Оптическая система состоит из большого количества собирающих линз с фокусным расстоянием $F$ с общей главной оптической осью. Центры соседних линз находятся на одинаковом расстоянии $d\ll{F}$ друг от друга, при этом толщиной линзы можно пренебречь по сравнению с $d$. Луч перед преломлением в центре первой линзы пересекает главную оптическую ось под углом ${\alpha}\ll{1}$, и сразу после преломления в последней пересекает главную оптическую ось под тем же углом.
Найдите минимально возможное расстояние $L$ между крайними линзами.
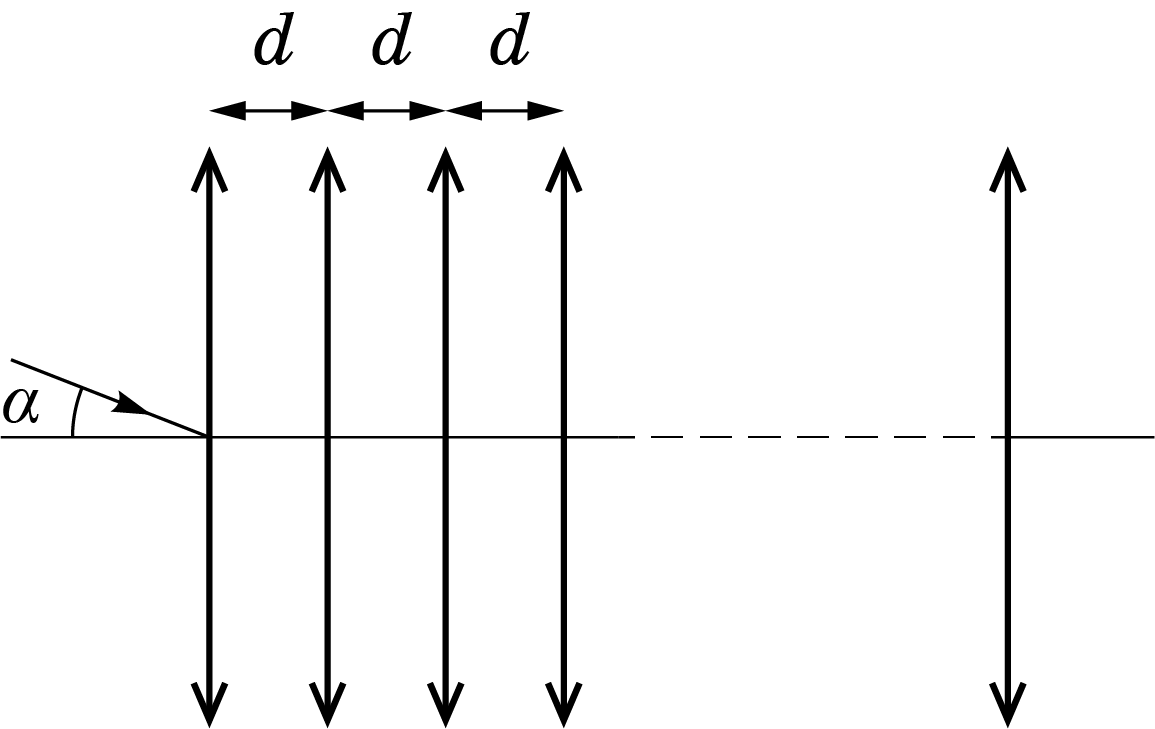
Решение: Введём систему координат $YOX$, начало которой совпадает с центром первой линзы, ось $OX$ направлена вдоль главной оптической оси, а ось $OY$ перпендикулярно ей. Пусть после преломления в $i-ой$ линзе луч направлен под углом $\alpha_i$ к главной оптической оси, а координата $y$ при преломлении в ней - $y_i$. Тогда после построения хода луча в $i-ой$ линзе получим $$F(\alpha_{i}-\alpha_{i+1})=y_i $$ Поскольку линзы находятся очень близко, изменение угла можно считать непрерывным, а отсюда $$\alpha_{i+1}-\alpha_{i}=\frac{d\alpha}{dx}\cdot{d} $$ Комбинируя последние два выражения $$\frac{d\alpha}{dx}=-\frac{y}{Fd} $$ С другой стороны $$\alpha=\frac{dy}{dx} $$ Дифференцируя последнее соотношение по $x$, получаем уравнение гармонических колебаний $$\frac{d^2{y}}{dx^2}=-\frac{y}{Fd} $$ решением которого с учётом начальных условий $$y(0)=0 $$ является $$y=A\sin\left(\frac{x}{\sqrt{Fd}}\right) $$ Решениями уравнения $y(L)=0$ являются $$L={\pi}N\sqrt{Fd} $$ Минимум достигается при $N=1$, и окончательно $$L_{min}={\pi}\sqrt{Fd} $$
Темы:
T, ★, Оптика, Геометрическая оптика, Тонкая линза, Интегрирование в оптике, 2021, Сборы XY, X